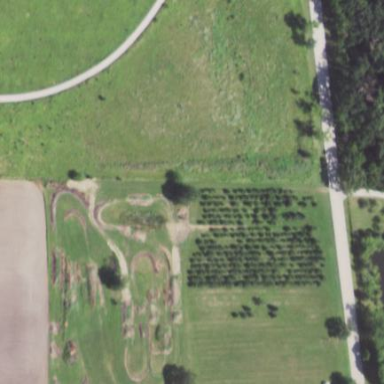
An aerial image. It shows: Motocross pitch for leisure land activities.